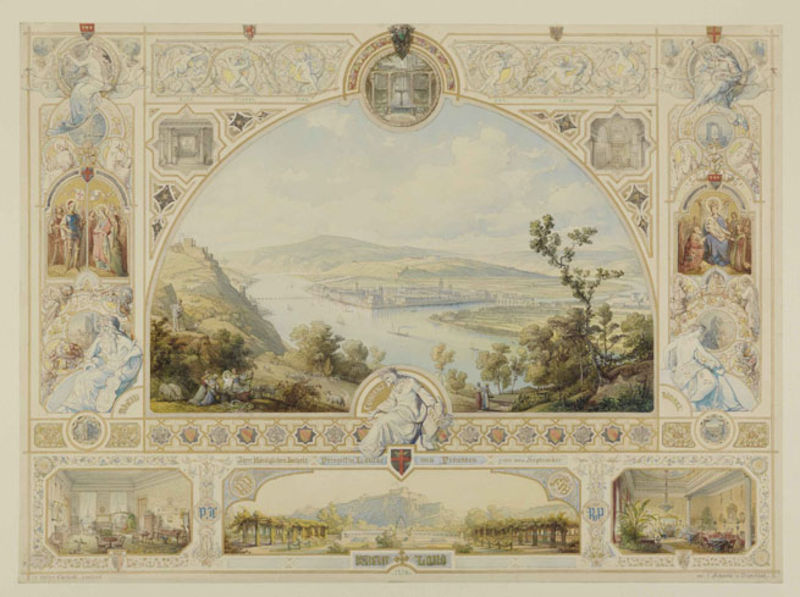
Titel: Huldigungsblatt für Prinzessin Luise von Preussen anlässlich ihrer Vermählung mit Friedrich I. von Baden am 20.9.1856
Künstler: Caspar Joh. Nepomuk Scheuren
Standort: Karlsruhe
Institution: Staatliche Kunsthalle Karlsruhe
Schlagwörter: baum, berg, blau, gemälde, gott, himmel, mann, wasser, weiß, wolken, bäume, fluss, frauen, grün, landschaft, menschen, see, sitzen, stadt, ufer, bunt, cafe, damen, fenster, frau, hell, kleid, kleider, pastell, raum, vordergrund, zeichnung, zimmer, gebäude, park, rot, wiese, beige, muster, ornament, wand, mensch, rahmen, bild, innenraum, felder, horizont, häuser, hügel, natur, büsche, gewässer, insel, figur, interieur, klassizismus, mutter, personen, tal, wald, boote, engel, garten, statue, hellblau, schiff, schiffe, bilder, bogen, italien, berge, gebirge, allee, grafik, landschaftsmalerei, saal, figuren, hafen, rundbogen, flus, mündung, romantik, strom, staffage, dekoration, tapete, weib, weiber, ornamente, verzierung, wandmalerei, unscharf, panorama, antike, burg, medaillon, kreuz, religion, flusslandschaft, druck, jungfrau, seite, illustration, kreise, heiter, entwurf, ritter, zwickel, girlanden, halbrund, fries, wappen, rosette, christus, jesus, jesus christus, götter, laubwald, wanderer, griechisch, rundbögen, laubbäume, palmen, eiche, fresko, heilig, maria, madonna, jerusalem, mutter gottes, klassik, szenen, sakral, mucha, kolonie, staue, bildchen, gottesmutter, komplex, lunette, vierpass, übersicht, vogelsicht, wilke, verwaschen, unsere liebe frau, landshcaft, heilige maria, wapppen, parabel, veneding, madonna mit dem kind, grünm, nebenfluss, #landschaft, sizende, gottesgebärerin, maria von nazaret, zwickelbilder, pornament, klessik